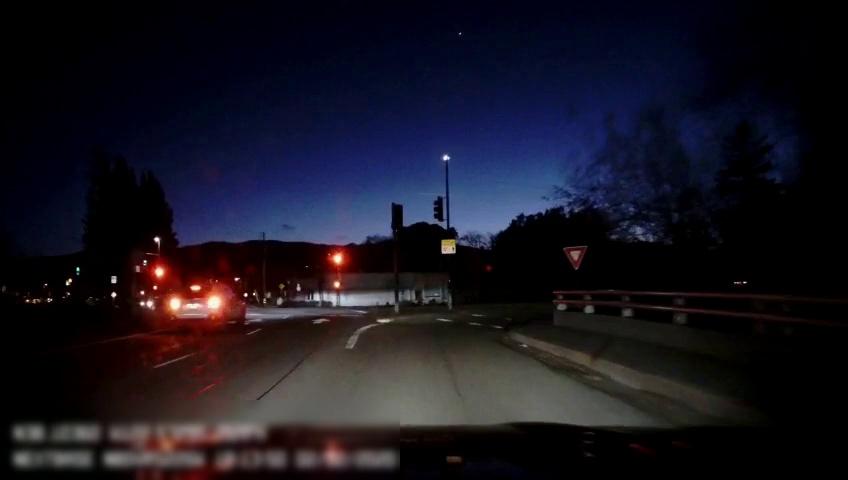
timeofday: Night
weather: Other
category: Drivable Space
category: Vehicles | SUV
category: Lanes | Alternate Lane
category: Lanes | Alternate Lane
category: Lanes | Current Lane
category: Traffic | Lights
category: Traffic | Signs
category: Traffic | Lights
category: Traffic | Lights
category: Traffic | Lights
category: Traffic | Lights
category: Traffic | Signs